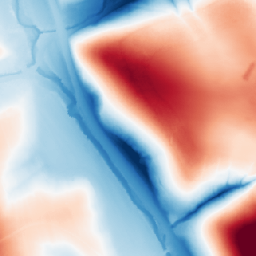
Category: classical
Decomposition family: gaussian
Decomposition parameters: sigma: 50
Upsampling method: area
Upsampling parameters: scale: 8
Upsampling scale: 8